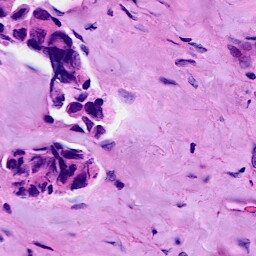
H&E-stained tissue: Breast